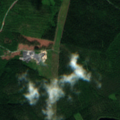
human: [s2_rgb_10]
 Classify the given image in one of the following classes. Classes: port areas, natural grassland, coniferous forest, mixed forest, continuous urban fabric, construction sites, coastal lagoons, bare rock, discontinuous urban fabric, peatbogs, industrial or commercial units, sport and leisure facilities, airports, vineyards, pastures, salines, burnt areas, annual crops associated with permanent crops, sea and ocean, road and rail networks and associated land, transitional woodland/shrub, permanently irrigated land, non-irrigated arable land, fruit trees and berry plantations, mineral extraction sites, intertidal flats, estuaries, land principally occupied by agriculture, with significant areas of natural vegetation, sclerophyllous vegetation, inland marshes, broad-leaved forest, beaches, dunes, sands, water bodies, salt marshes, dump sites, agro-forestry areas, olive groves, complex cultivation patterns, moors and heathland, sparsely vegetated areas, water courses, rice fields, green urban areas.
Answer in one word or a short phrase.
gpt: coniferous forest, mixed forest, transitional woodland/shrub